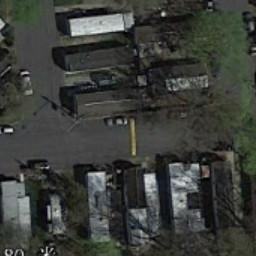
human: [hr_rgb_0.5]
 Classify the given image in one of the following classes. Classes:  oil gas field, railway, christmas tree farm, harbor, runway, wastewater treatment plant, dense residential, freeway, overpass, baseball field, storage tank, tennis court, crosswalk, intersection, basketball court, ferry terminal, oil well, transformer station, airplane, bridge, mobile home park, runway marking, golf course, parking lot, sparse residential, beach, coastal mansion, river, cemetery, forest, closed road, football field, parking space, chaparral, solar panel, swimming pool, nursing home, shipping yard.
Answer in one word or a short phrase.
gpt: mobile home park